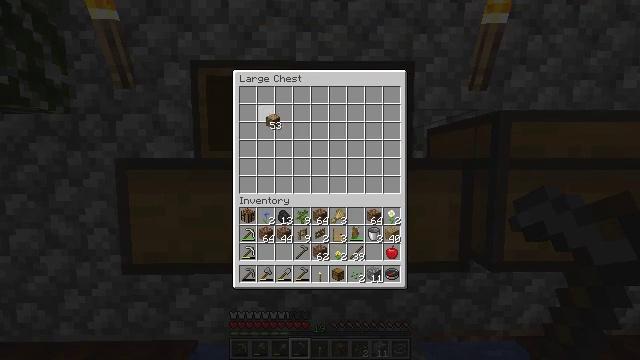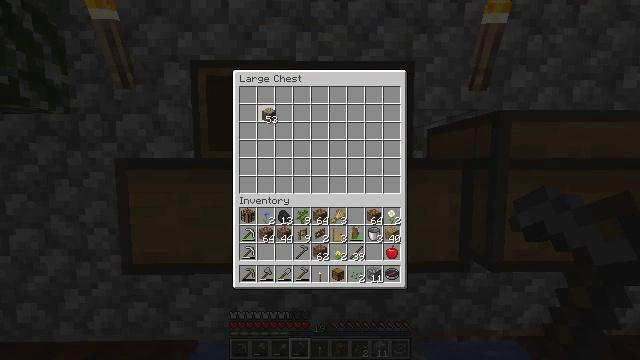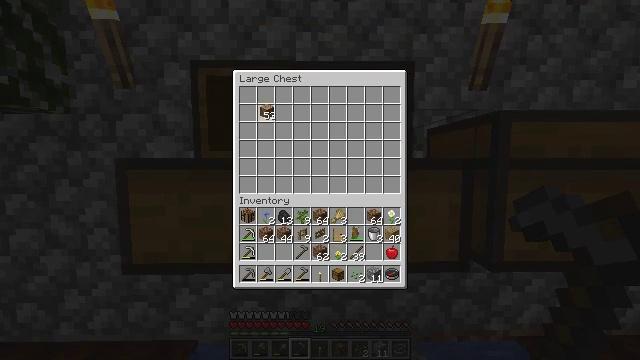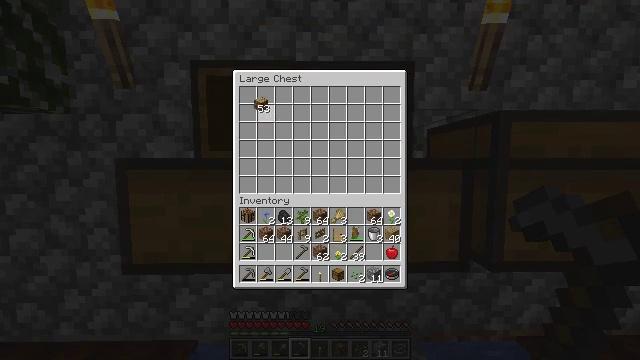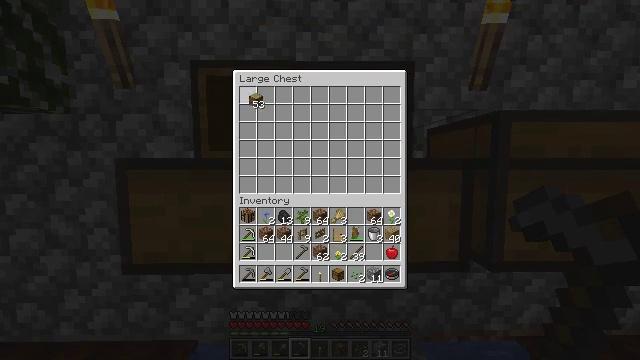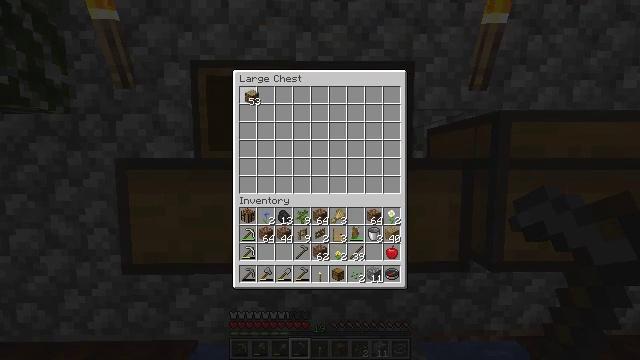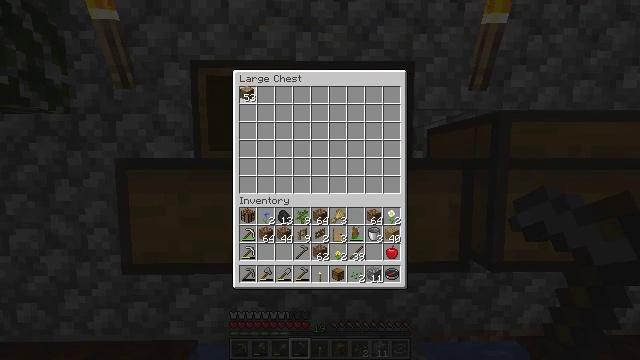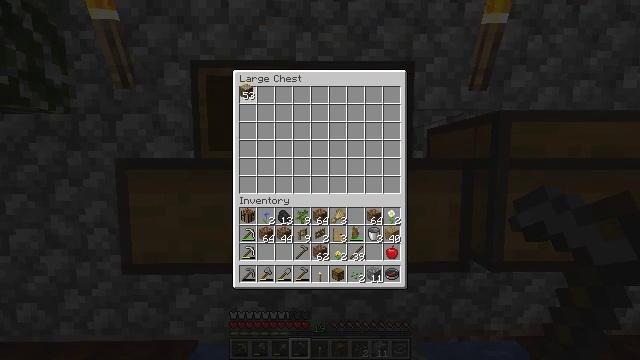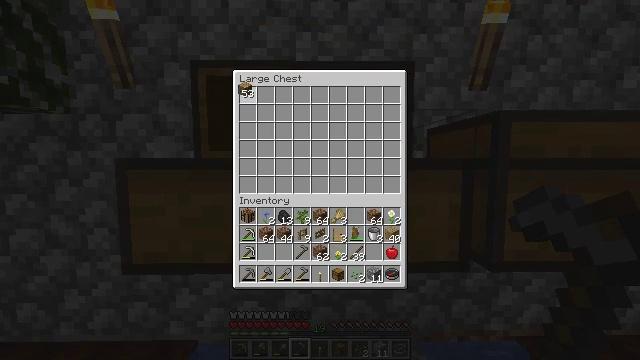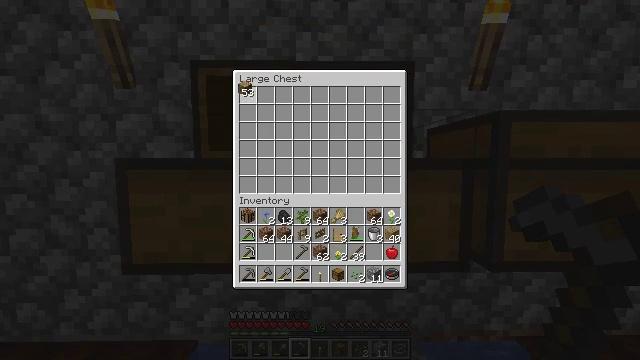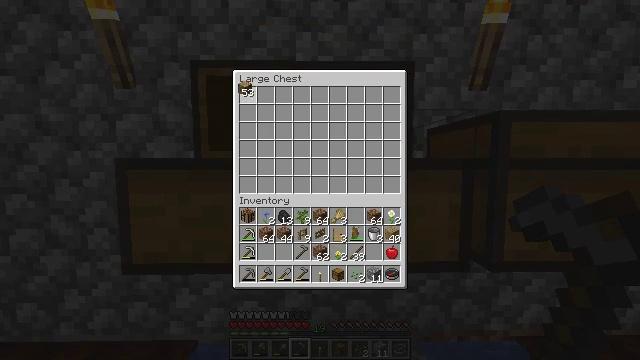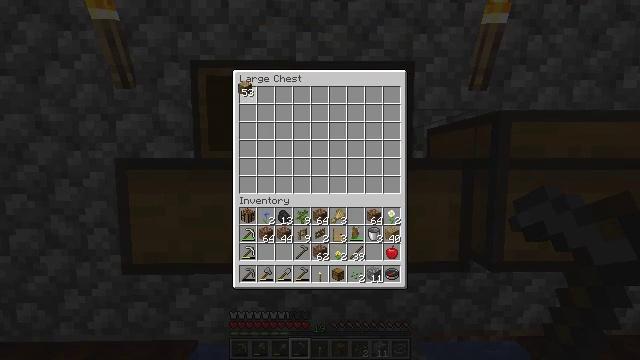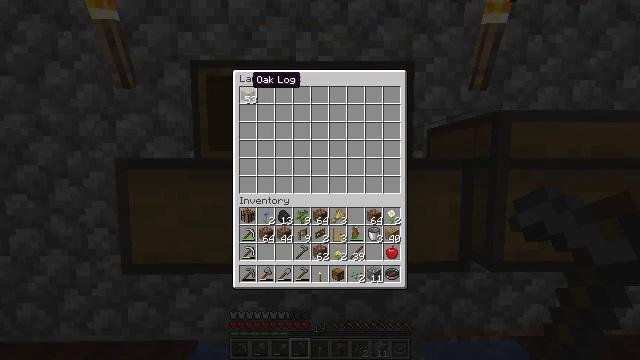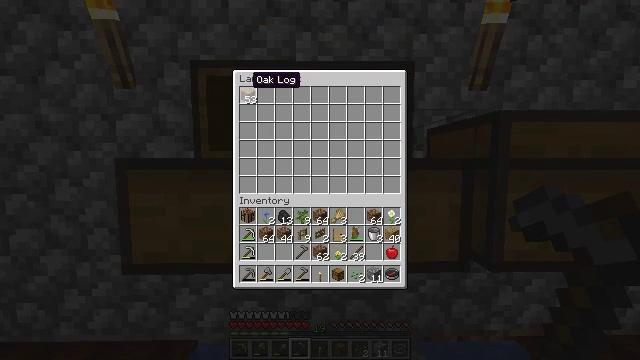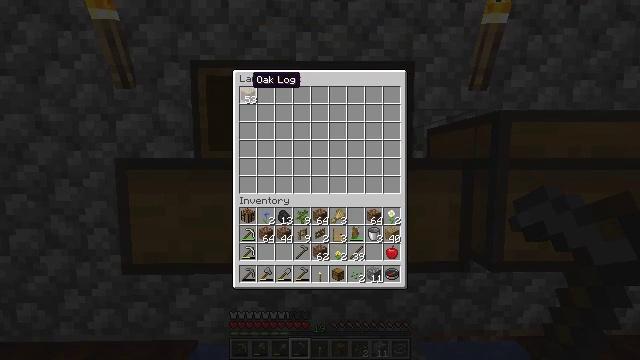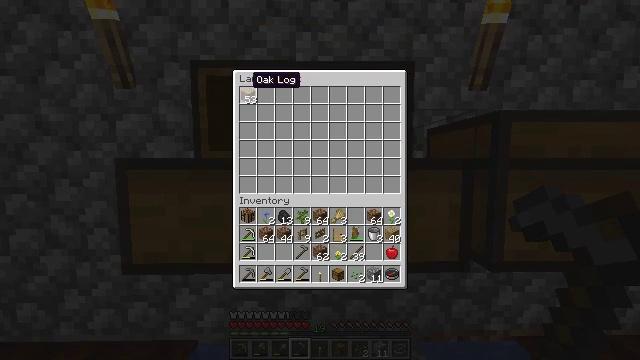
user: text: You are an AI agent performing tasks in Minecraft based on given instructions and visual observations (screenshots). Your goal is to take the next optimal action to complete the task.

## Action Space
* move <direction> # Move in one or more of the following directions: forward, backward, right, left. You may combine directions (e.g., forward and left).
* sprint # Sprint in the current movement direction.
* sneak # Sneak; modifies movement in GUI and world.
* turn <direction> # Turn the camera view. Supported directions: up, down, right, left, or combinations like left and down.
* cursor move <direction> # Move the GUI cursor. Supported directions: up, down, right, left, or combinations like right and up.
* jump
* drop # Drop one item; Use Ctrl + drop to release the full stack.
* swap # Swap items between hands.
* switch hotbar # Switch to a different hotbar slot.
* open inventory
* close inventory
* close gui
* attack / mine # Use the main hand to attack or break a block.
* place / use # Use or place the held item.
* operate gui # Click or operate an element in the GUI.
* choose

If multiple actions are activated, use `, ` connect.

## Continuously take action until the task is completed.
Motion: motion action
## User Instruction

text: Mine the oxeye daisy flower.
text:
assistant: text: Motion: no_op
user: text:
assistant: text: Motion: no_op
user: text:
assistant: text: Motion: no_op
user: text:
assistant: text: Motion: no_op
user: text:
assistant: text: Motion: no_op
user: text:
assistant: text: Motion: no_op
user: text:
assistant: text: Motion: no_op
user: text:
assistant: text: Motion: no_op
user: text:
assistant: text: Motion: operate gui
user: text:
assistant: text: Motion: operate gui
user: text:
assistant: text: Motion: operate gui
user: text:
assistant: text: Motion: no_op
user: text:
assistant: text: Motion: no_op
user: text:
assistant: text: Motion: no_op
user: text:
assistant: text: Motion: no_op
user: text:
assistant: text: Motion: no_op
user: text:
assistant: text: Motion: no_op
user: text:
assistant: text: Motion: cursor move right and down
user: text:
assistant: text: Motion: cursor move right and down
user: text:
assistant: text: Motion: cursor move right and down
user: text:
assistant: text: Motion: cursor move right and down
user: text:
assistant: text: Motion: cursor move right and down
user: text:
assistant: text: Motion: cursor move down
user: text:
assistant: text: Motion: cursor move down
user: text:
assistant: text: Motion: no_op
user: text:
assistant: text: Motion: no_op
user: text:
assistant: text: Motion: no_op
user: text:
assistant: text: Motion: no_op
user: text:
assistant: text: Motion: no_op
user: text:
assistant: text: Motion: no_op